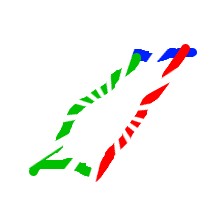
Shape: parallelogram